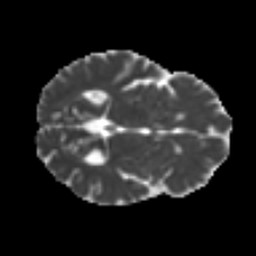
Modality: MD
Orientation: axial
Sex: female
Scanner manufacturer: ge
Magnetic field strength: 3 T
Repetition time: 7 s
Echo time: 0.08 s